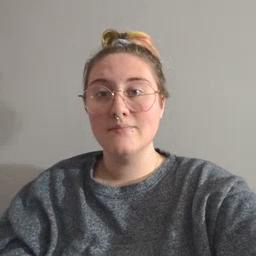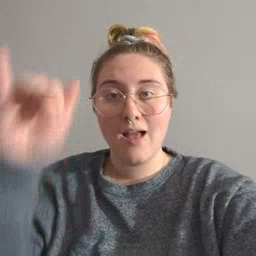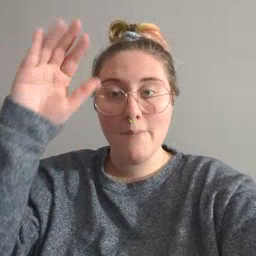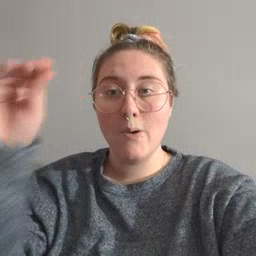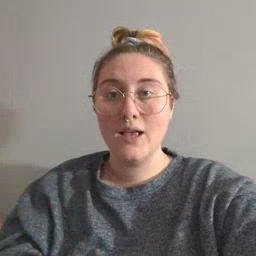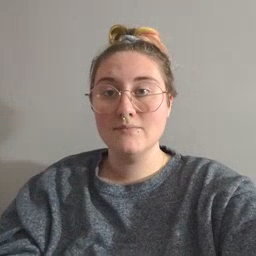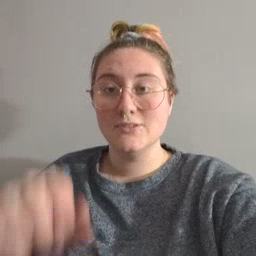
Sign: cowboy